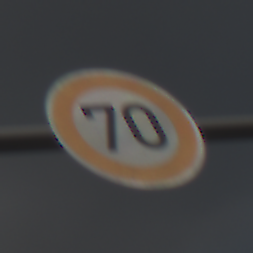
Verkehrszeichen: Geschwindigkeit70
Umgebung: Outdoor, RoadRail
Tageszeit: SunriseSunset
Wetter: PartlyCloudy
Licht: Natural
Jahreszeit: NotSpecified
Kontrast: LowContrast